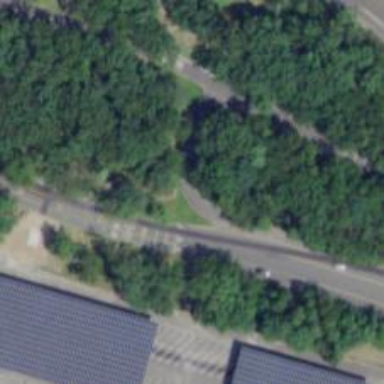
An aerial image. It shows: Primary link road with asphalt surface.